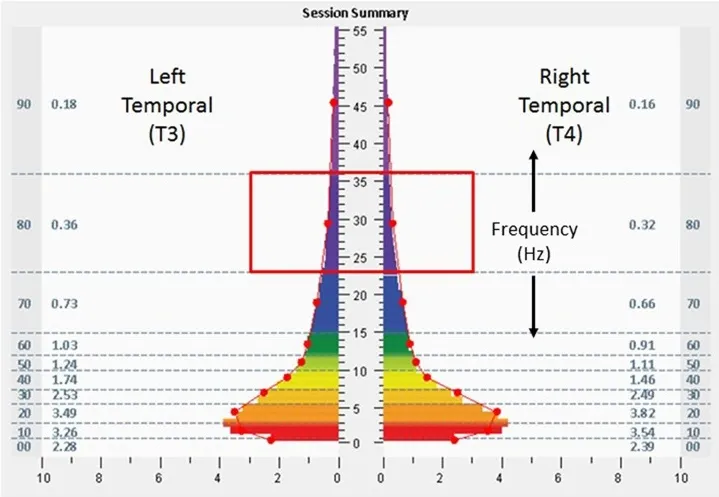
Fast Fourier Transform spectral display of brain electrical activity observed during the penultimate minute of the penultimate allostatic technology session at the left and right temporal lobe (T3 left, T4 right), with eyes closed, from the 18 years-old learner described in the text. Red box denotes the 23-36 Hz frequency range mentioned in the text. See Figure 2 legend for detailed explanation of data elements.
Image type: ophthalmic_imaging (oct)